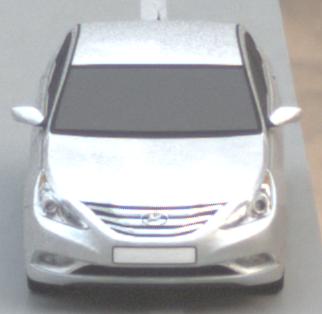
Make: Hyundai
Model: Sonata
Detailed model: Gen. 6 YF
Model produced from: 2009
Model produced until: 2016
Doors: 4
Color: white
Road condition: wet road
Daytime: morning or afternoon
Contrast: low contrast